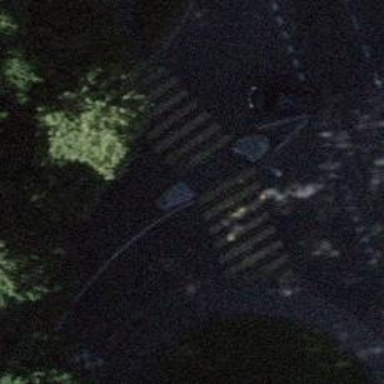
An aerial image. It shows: Footway located on traffic island.